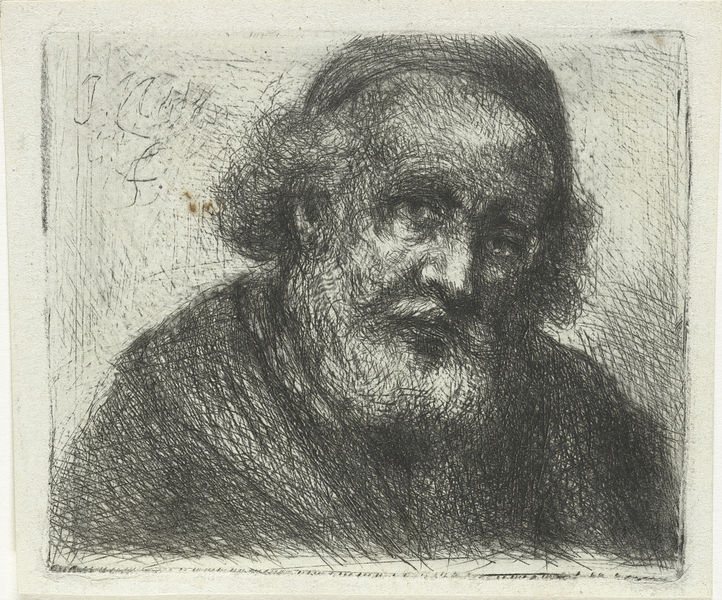
Titel: Oude man
Künstler: Jan Chalon
Standort: Amsterdam
Institution: Rijksmuseum
Schlagwörter: ffff